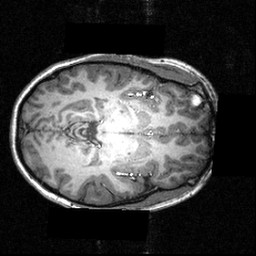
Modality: T1w
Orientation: axial
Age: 16
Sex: female
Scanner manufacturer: siemens
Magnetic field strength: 3.951 T
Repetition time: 1.5 s
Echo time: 0.00335 s